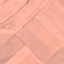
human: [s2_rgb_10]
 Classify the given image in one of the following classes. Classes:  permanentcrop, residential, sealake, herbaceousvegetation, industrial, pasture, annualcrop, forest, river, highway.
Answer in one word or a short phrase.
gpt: AnnualCrop